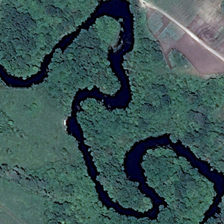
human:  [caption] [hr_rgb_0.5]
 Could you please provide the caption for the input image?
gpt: one river and the surrounding is a tree .

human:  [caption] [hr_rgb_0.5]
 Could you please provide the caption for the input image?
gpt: one river and the surrounding is a tree .

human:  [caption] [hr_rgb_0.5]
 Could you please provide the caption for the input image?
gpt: the river is sapphire blue tree is pale green .

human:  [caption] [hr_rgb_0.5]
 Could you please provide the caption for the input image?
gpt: the river is sapphire blue tree is pale green .

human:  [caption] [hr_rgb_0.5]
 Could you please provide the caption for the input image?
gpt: one river and the surrounding is a tree .